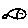
Label: fish